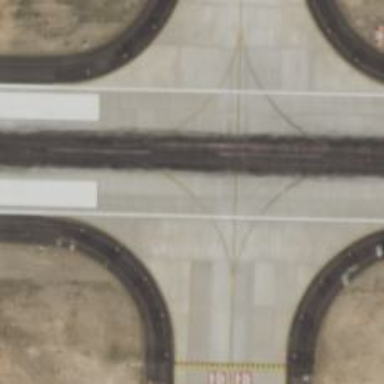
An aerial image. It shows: Image of taxiway at airport.